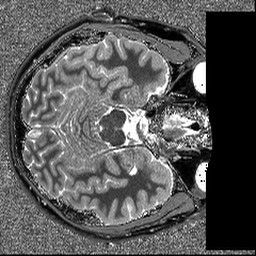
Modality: T1map
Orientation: axial
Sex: male